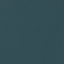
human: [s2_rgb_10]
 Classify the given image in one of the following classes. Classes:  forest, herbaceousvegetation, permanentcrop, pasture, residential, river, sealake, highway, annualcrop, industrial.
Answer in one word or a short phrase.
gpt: SeaLake